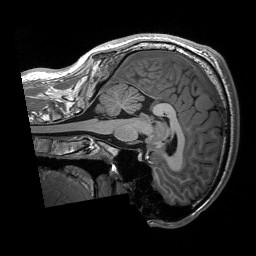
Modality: T1w
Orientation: sagittal
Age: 20
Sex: male
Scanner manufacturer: siemens
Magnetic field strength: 3 T
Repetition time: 2.53 s
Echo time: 0.00227 s